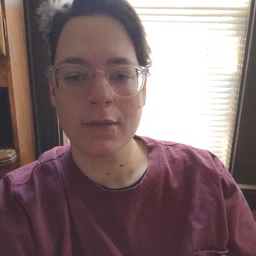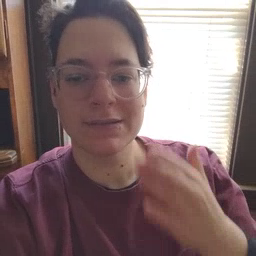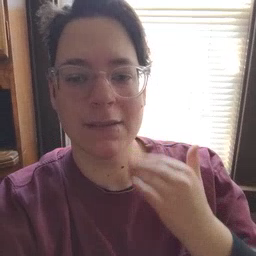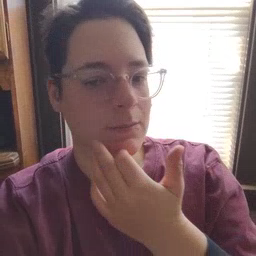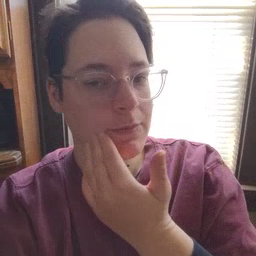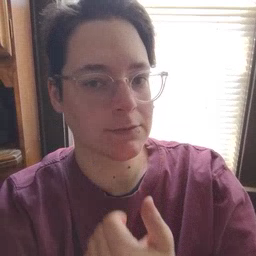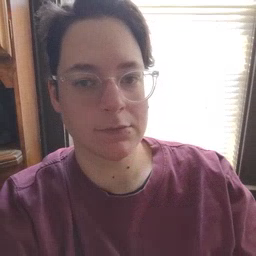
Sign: napkin